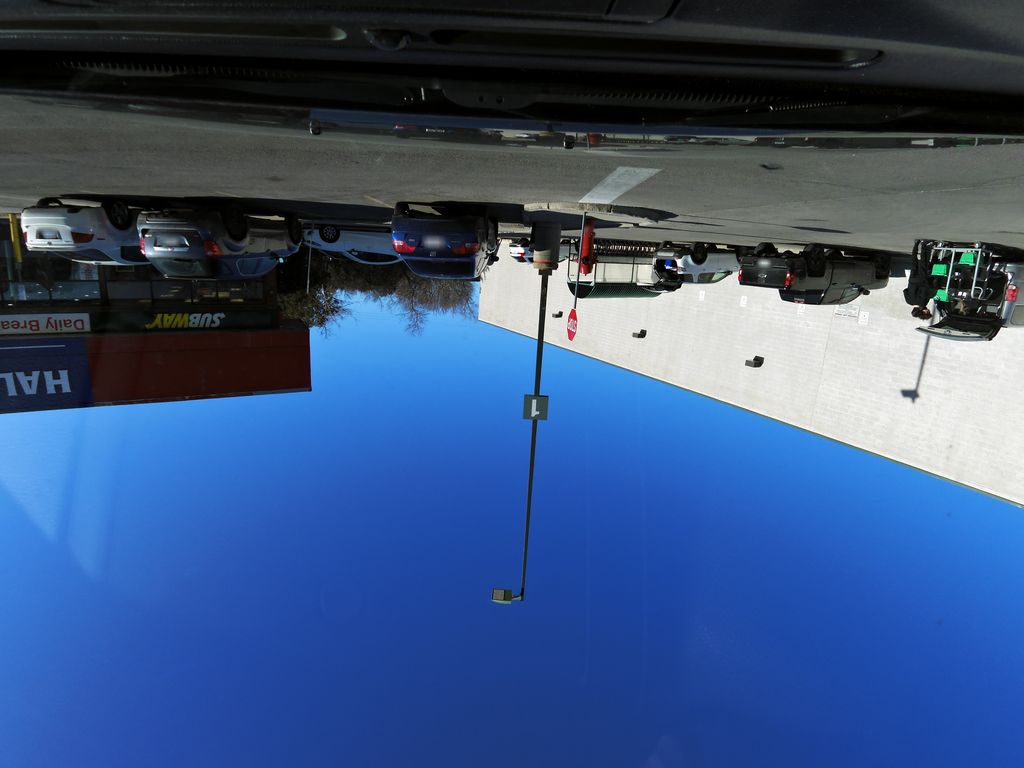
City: hamilton